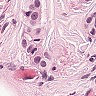
Metastatic tissue present: yes